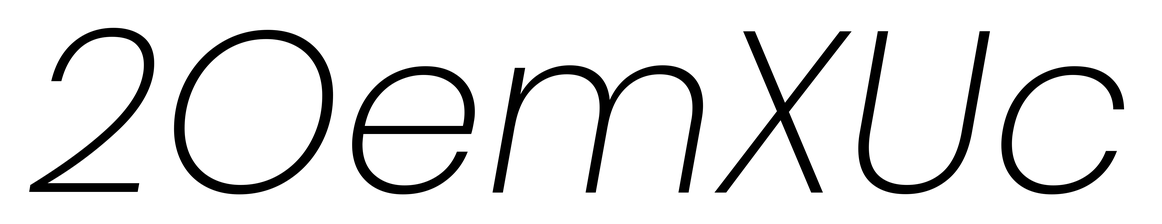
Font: Poppins-ExtraLightItalic